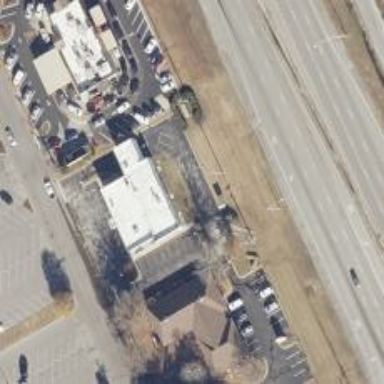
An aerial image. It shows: Healthcare clinic.